Interaction volume radius: 10 \u00c5
Interaction volume height: 25 \u00c5
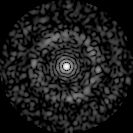
Disorder parameter: 0.8367